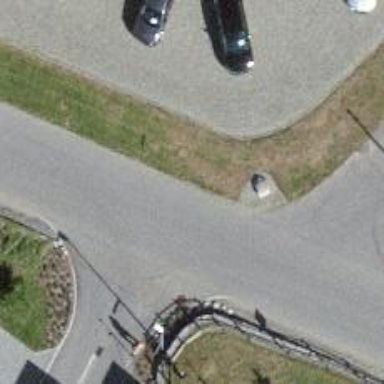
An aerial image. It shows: Smoothly paved residential road.